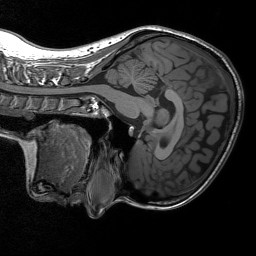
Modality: T1w
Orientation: sagittal
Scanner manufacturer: siemens
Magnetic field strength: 3 T
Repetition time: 1.76 s
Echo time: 0.0022 s